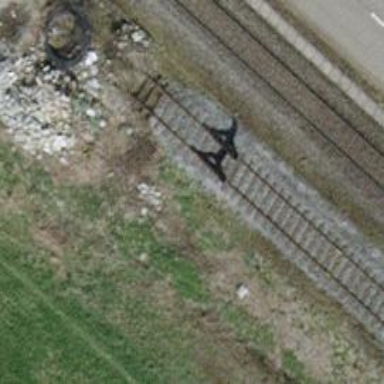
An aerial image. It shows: Railway buffer stop.